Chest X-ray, PA view. Patient: 63 years old, sex M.
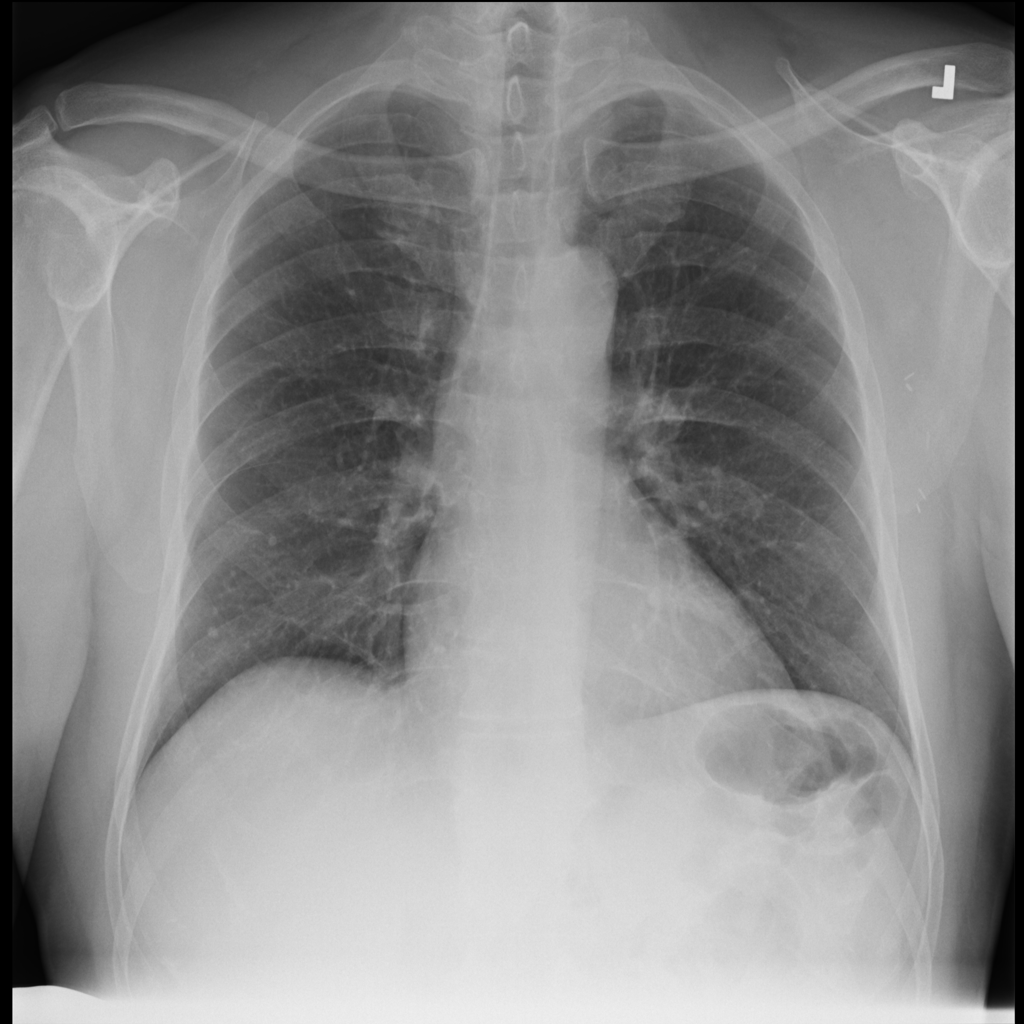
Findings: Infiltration